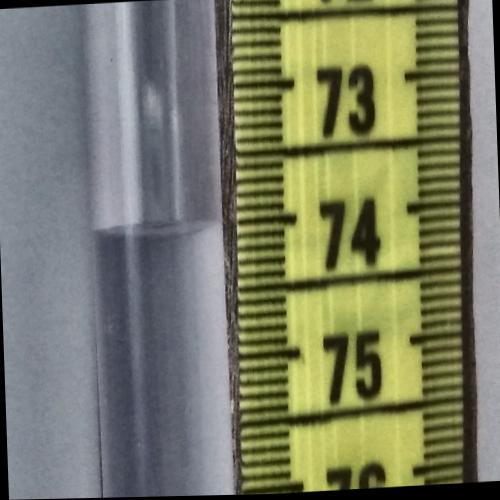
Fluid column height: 74.0 cm